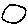
Label: circle